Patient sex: M
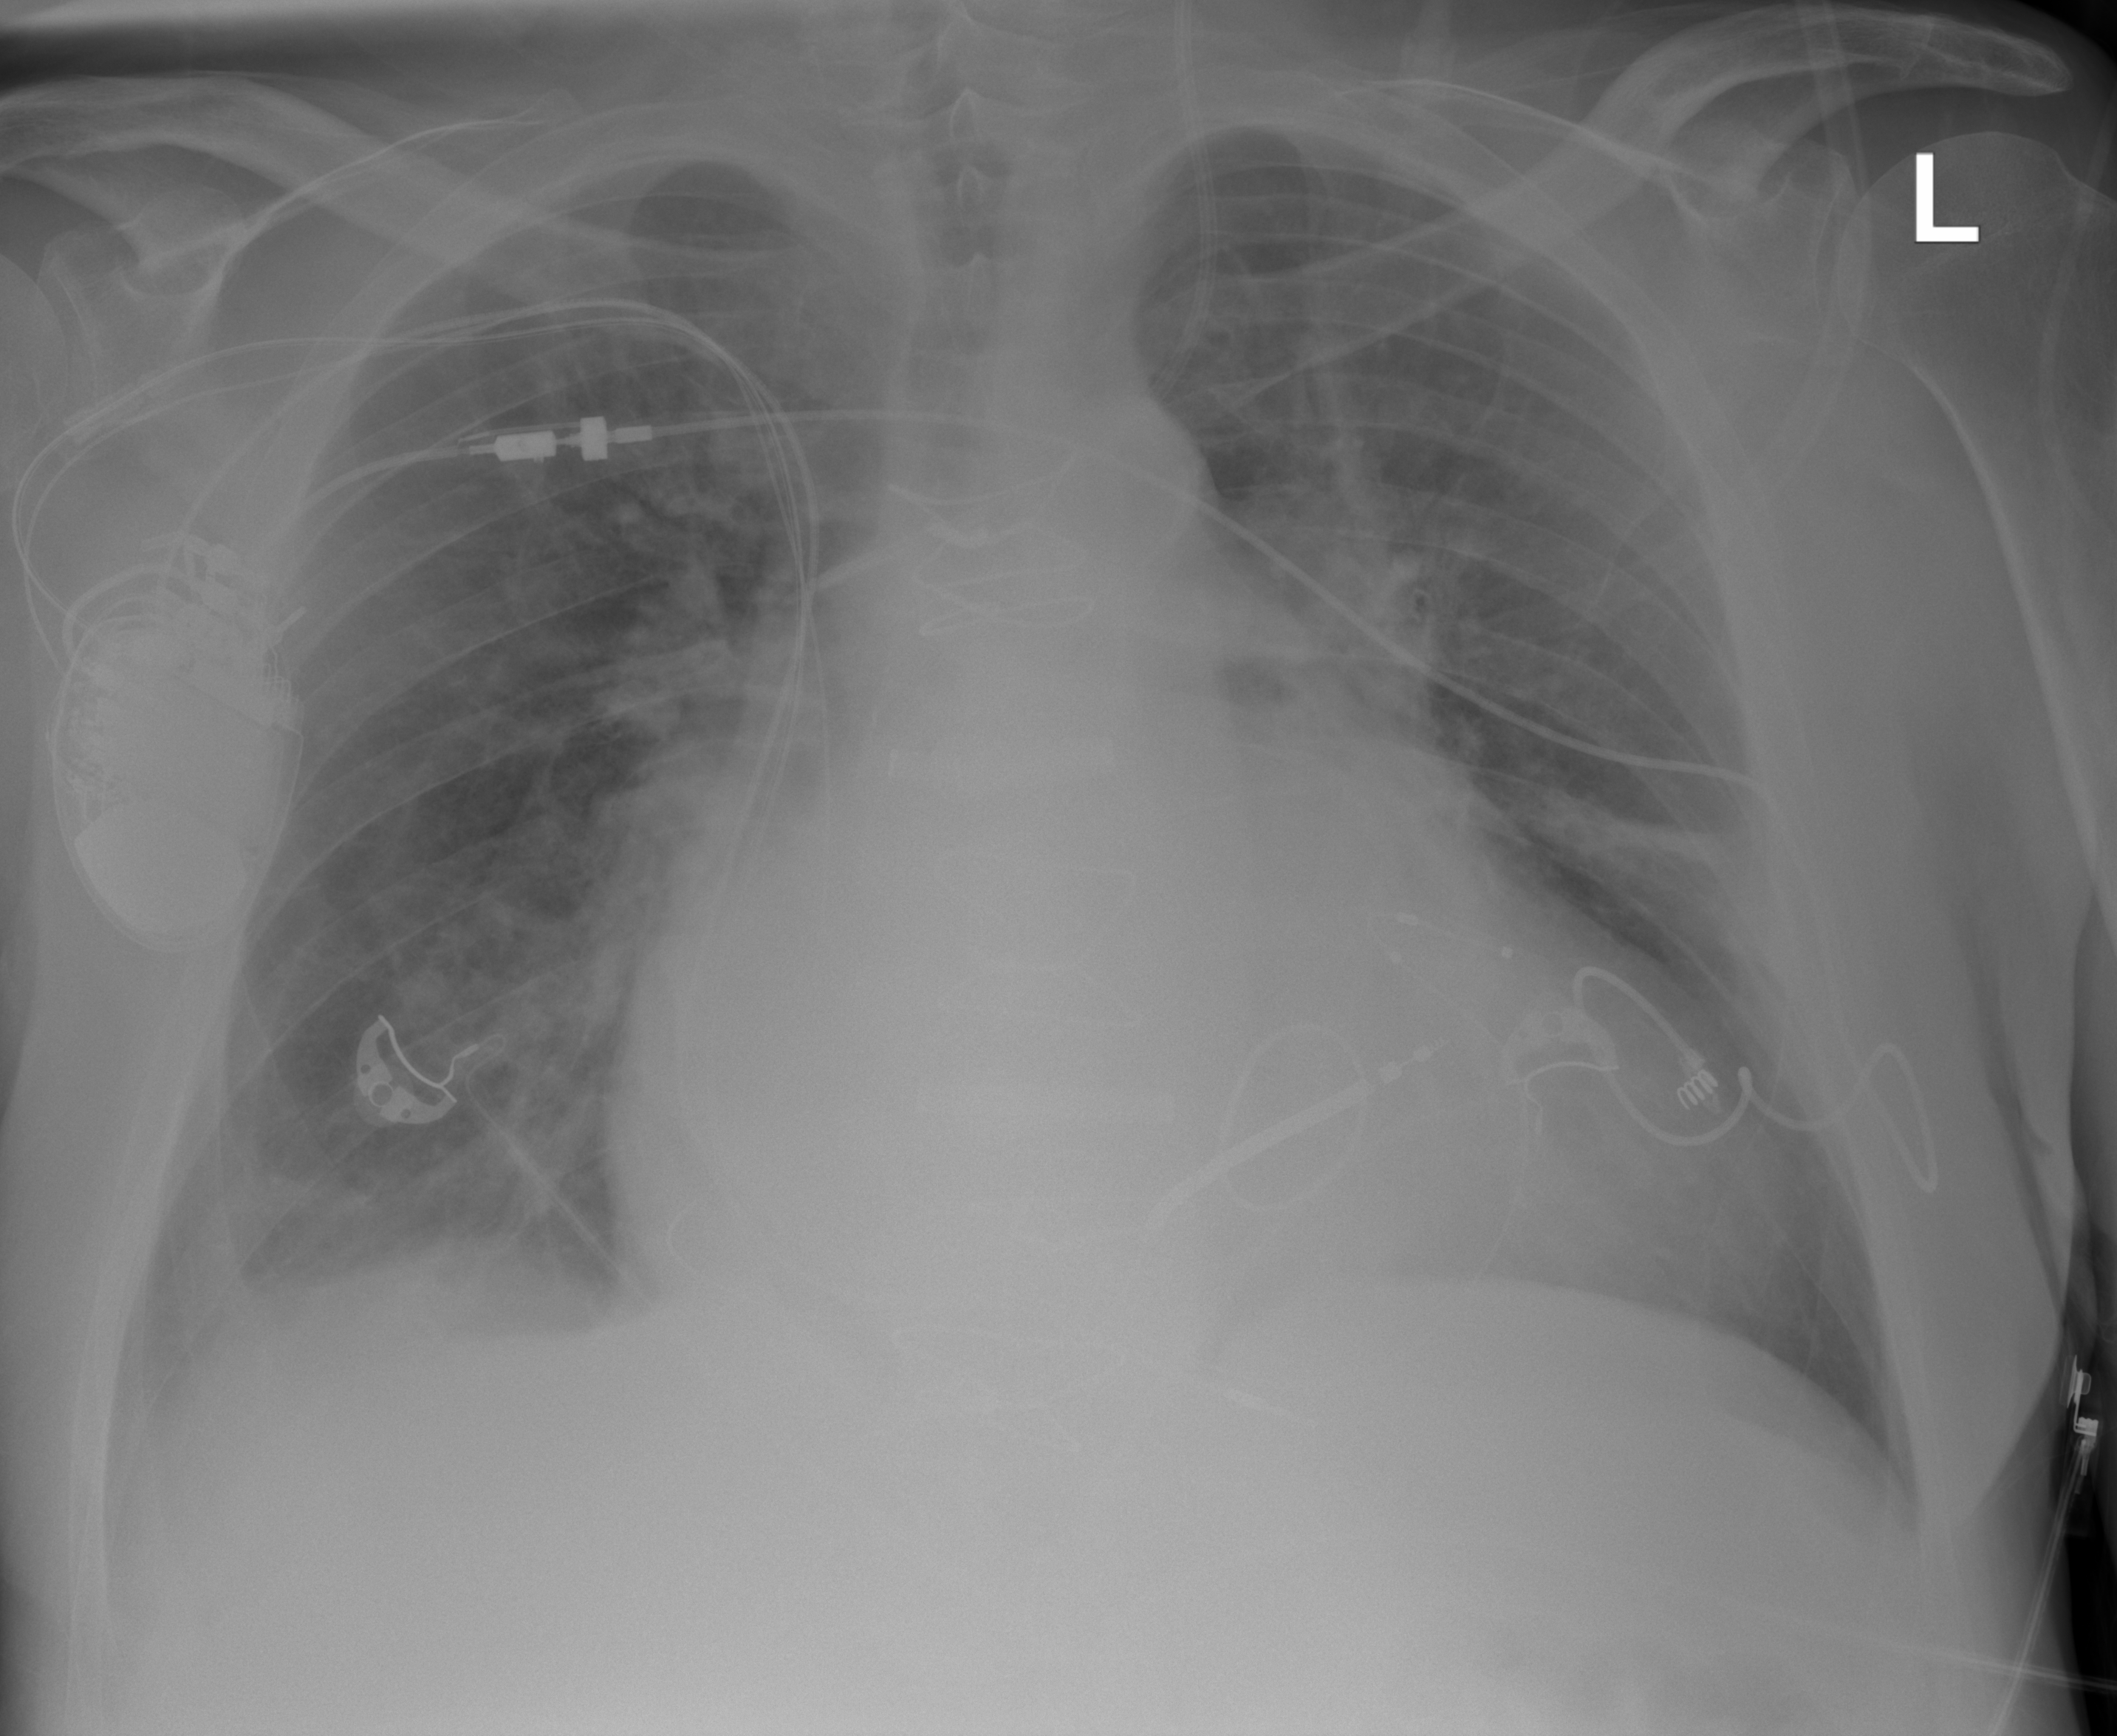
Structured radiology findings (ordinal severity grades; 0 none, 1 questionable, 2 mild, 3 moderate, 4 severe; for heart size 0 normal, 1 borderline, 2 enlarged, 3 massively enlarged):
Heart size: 3
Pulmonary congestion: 2
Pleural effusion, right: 2
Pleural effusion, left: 0
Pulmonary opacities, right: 0
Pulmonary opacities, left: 0
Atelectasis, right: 2
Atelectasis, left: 2